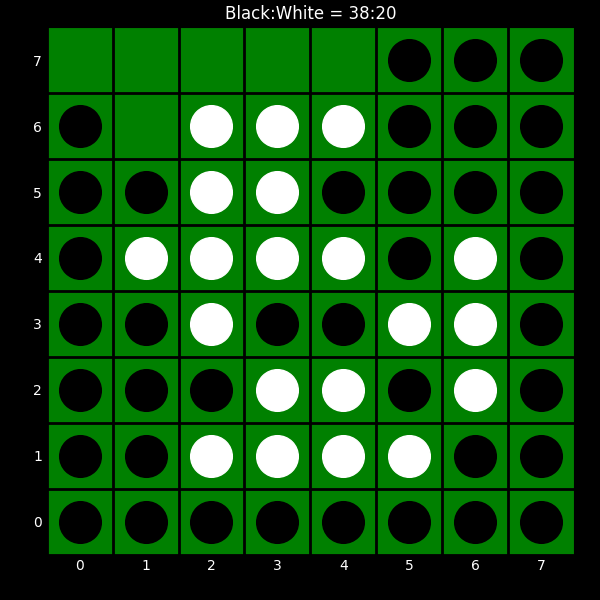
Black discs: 38
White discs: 20